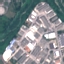
Label: Industrial